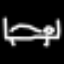
Label: bed